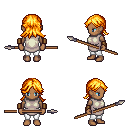
a pixel art fantasy rpg character, female body template, human, dark skin, white tunic, white pants, light blonde loose hair, leather bracers, spear, four views (front, back, left, right), 2x2 character sprite sheet, small pixel art, hard edges, no anti-aliasing